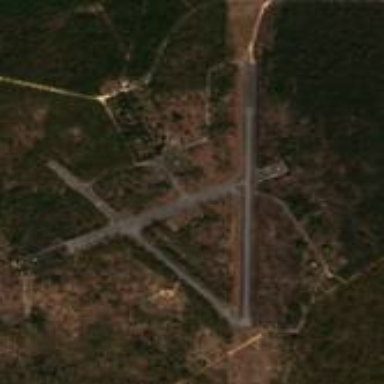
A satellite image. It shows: Military airfield located within larger aerodrome area.